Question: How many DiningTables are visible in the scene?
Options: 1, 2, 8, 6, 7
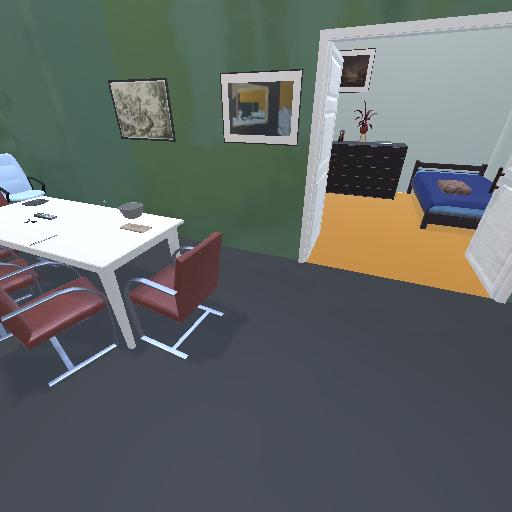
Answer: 1